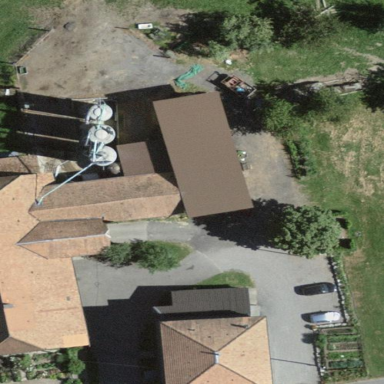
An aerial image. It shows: Shed building.